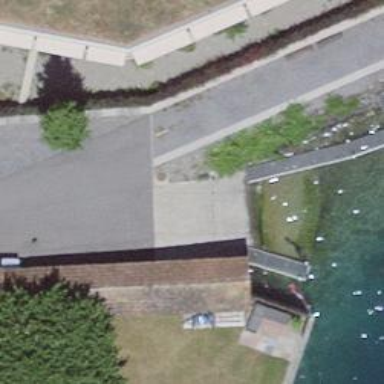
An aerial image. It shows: Man-made pier.